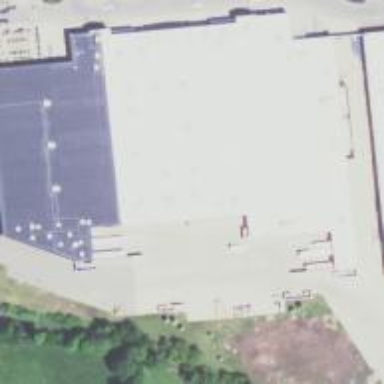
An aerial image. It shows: Mall building.